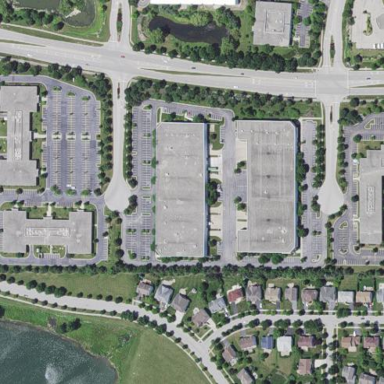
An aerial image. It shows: Commercial area.